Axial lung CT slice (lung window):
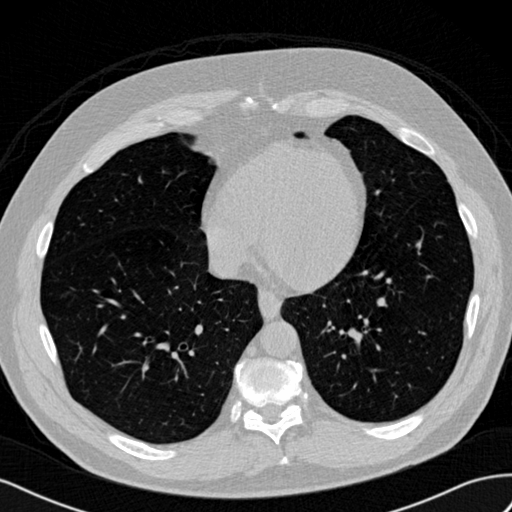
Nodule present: no